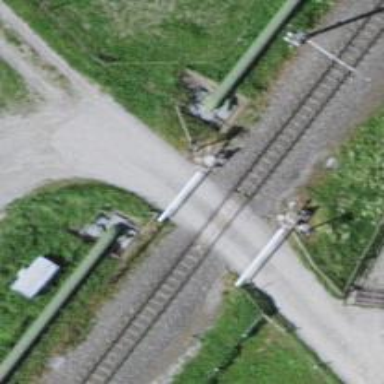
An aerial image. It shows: Narrow-gauge railway track with one electrified contact line.